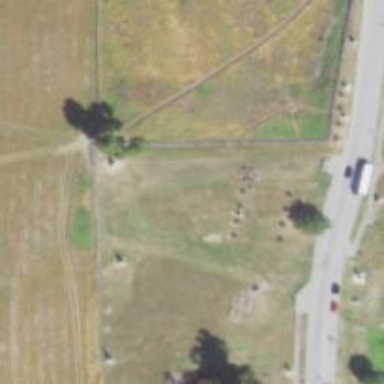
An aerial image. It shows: Historic memorial.